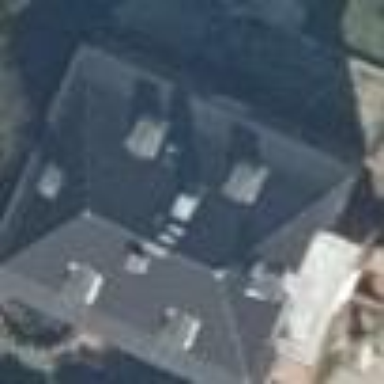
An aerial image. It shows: Historic building.